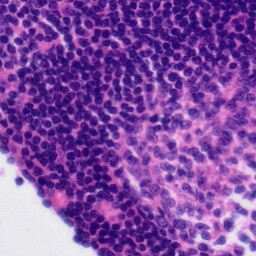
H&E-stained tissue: Tonsil